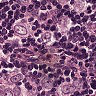
Metastatic tissue present: yes